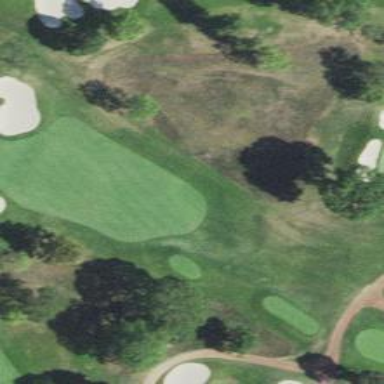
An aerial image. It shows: Well-maintained grassy area designated for golfing. It is mown fairway used for the sport of golf.